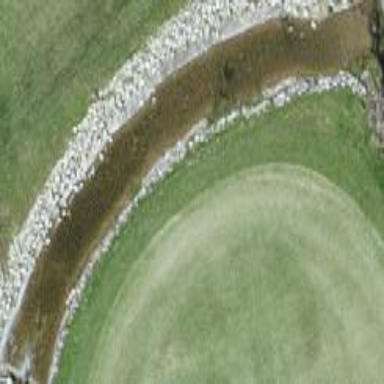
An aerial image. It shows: Water hazard on golf course.